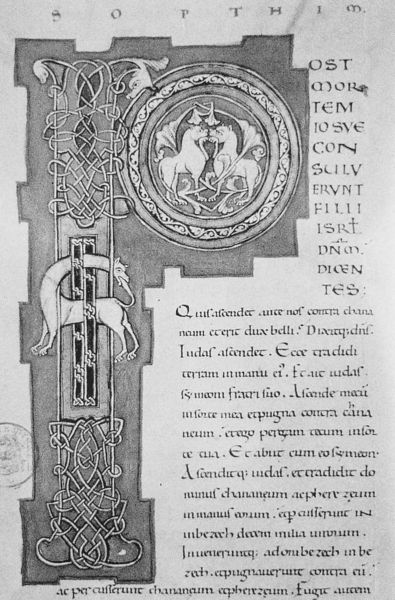
Titel: Mazarine Bibel
Institution: Paris, Bibliothèque Mazarine
Schlagwörter: schwarz, kreis, pferde, ranken, buch, seite, letter, latein, majuskel, p, sopthim